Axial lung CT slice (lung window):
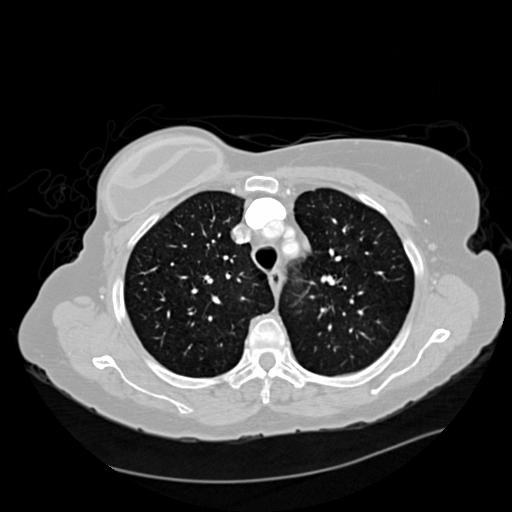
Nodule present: no